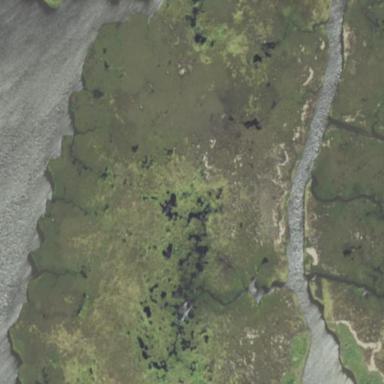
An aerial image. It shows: Saltmarsh wetland.